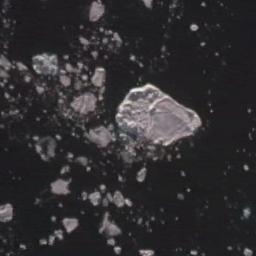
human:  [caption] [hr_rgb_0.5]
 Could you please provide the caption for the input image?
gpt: A large piece of ice and many small pieces of ice floating around it float on the deep blue sea .

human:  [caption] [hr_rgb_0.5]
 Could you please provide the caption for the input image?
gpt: A lot of small pieces of sea ice and an ice hummock float in the deep blue sea .

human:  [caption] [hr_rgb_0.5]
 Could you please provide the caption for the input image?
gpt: There is a big ice and many small ice on the dark green sea .

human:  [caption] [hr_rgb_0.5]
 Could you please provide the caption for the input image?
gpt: Sea ice is surrounded by water .

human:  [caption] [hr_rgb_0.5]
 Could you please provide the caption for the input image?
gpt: There are some small pieces of sea ice and a larger one .